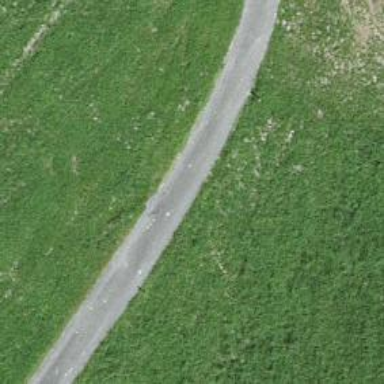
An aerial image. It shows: Gravel track road.